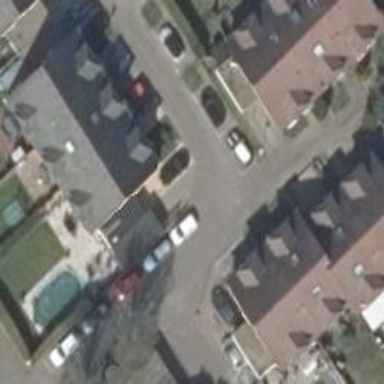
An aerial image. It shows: Living street.